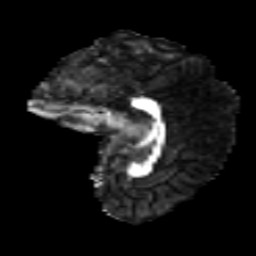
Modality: FA
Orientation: sagittal
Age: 15
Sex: male
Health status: ill
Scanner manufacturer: ge
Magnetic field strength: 3 T
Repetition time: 6.752 s
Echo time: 0.079 s